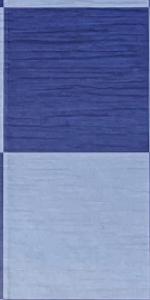
Label: Empty